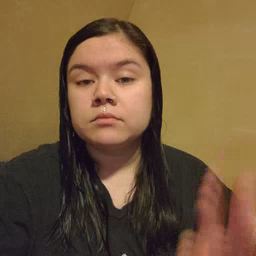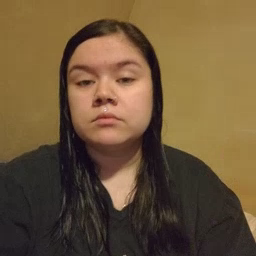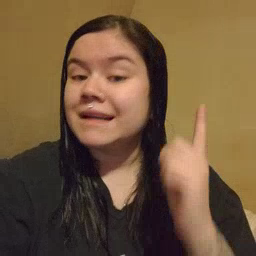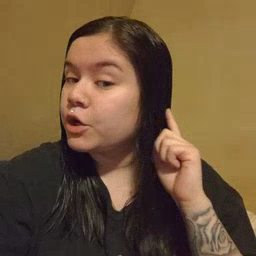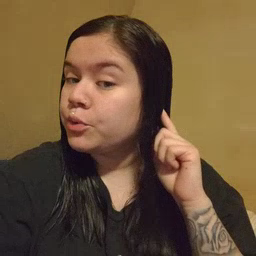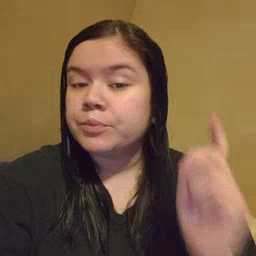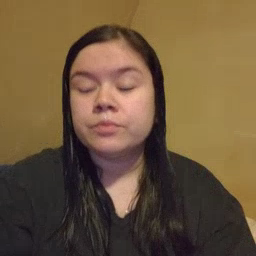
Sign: ear